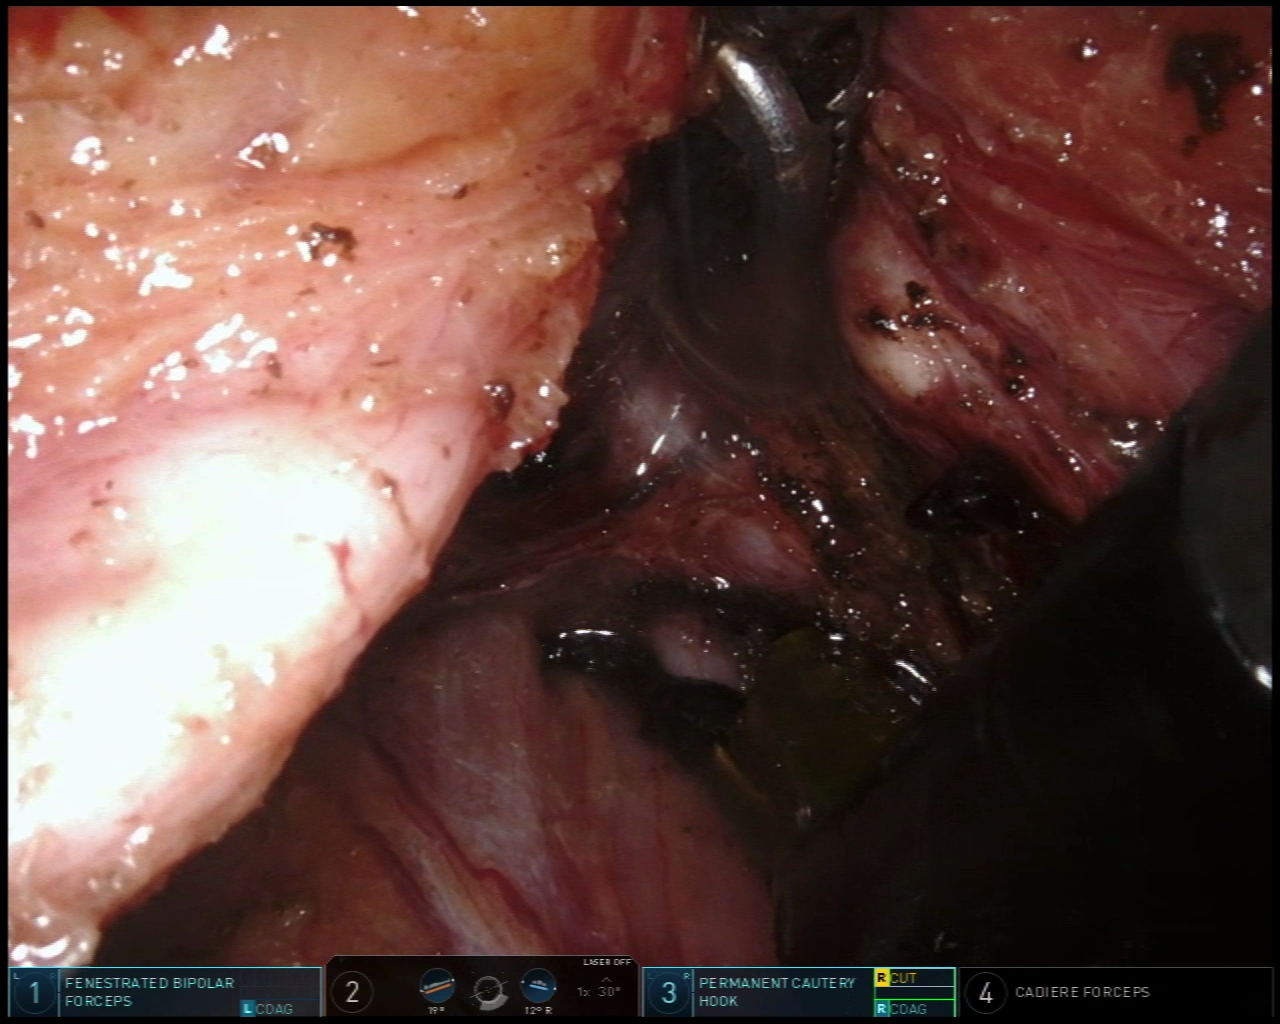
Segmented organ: vesicular_glands
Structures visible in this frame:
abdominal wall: no
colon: no
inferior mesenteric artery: no
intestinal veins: no
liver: no
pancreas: no
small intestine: no
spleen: no
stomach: no
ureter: no
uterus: no
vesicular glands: yes